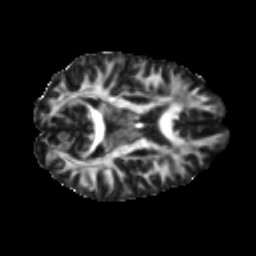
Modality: FA
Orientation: axial
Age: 37
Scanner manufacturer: ge
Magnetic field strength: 3 T
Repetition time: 7.8 s
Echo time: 0.0608 s